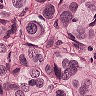
Metastatic tissue present: yes